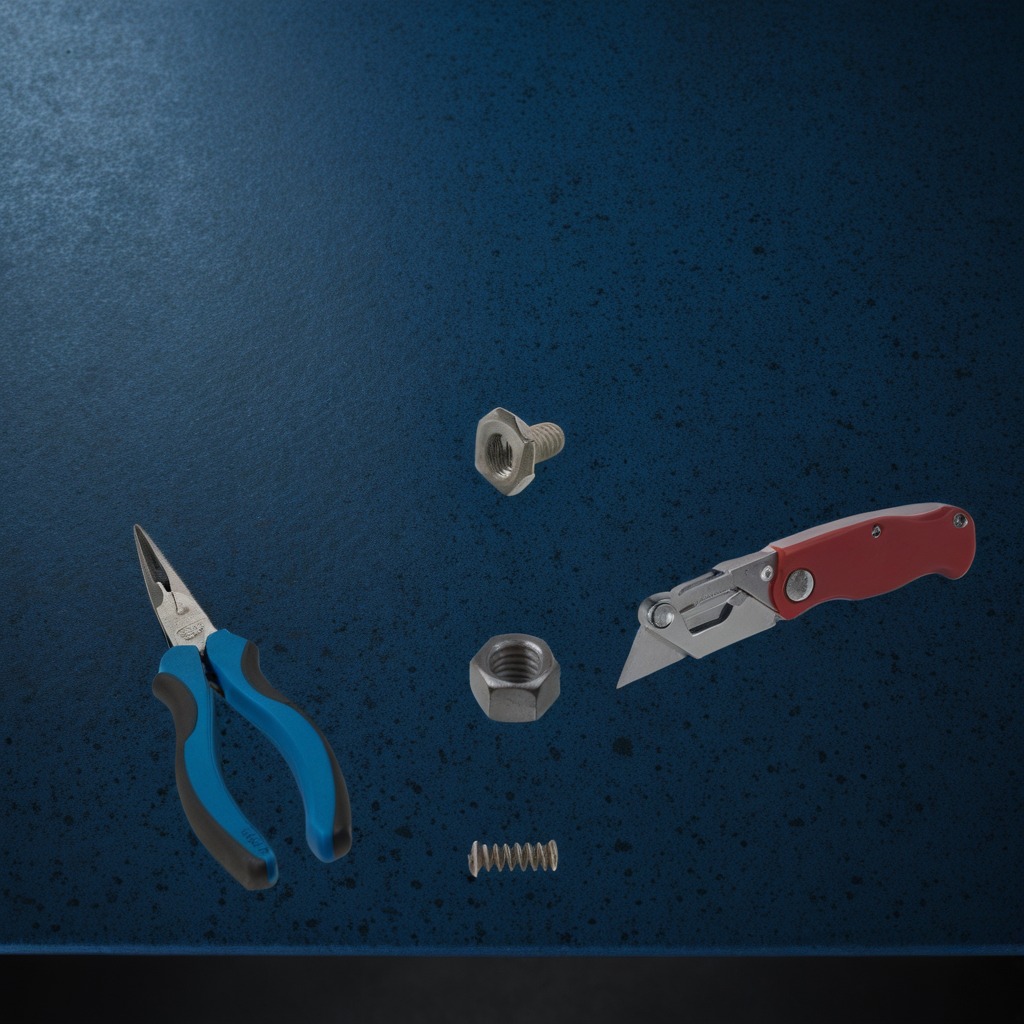
A utility knife, a metal machine screw, a pair of pliers, a coiled metal spring, and a metal nut are lying on a clean granite tabletop inside a workshop at night.